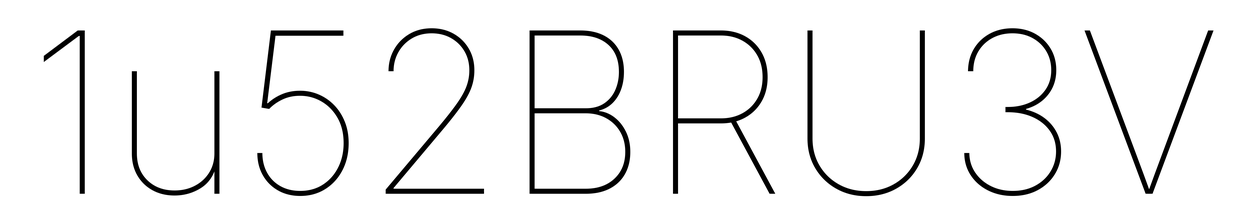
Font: Inter_Thin